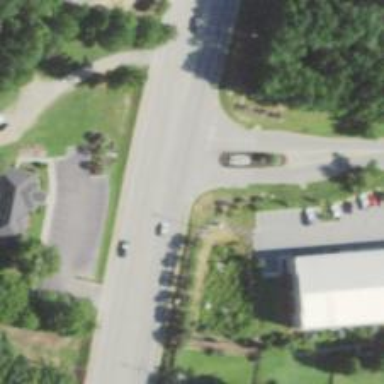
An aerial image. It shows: Unmarked road crossing.